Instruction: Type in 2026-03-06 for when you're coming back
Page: home
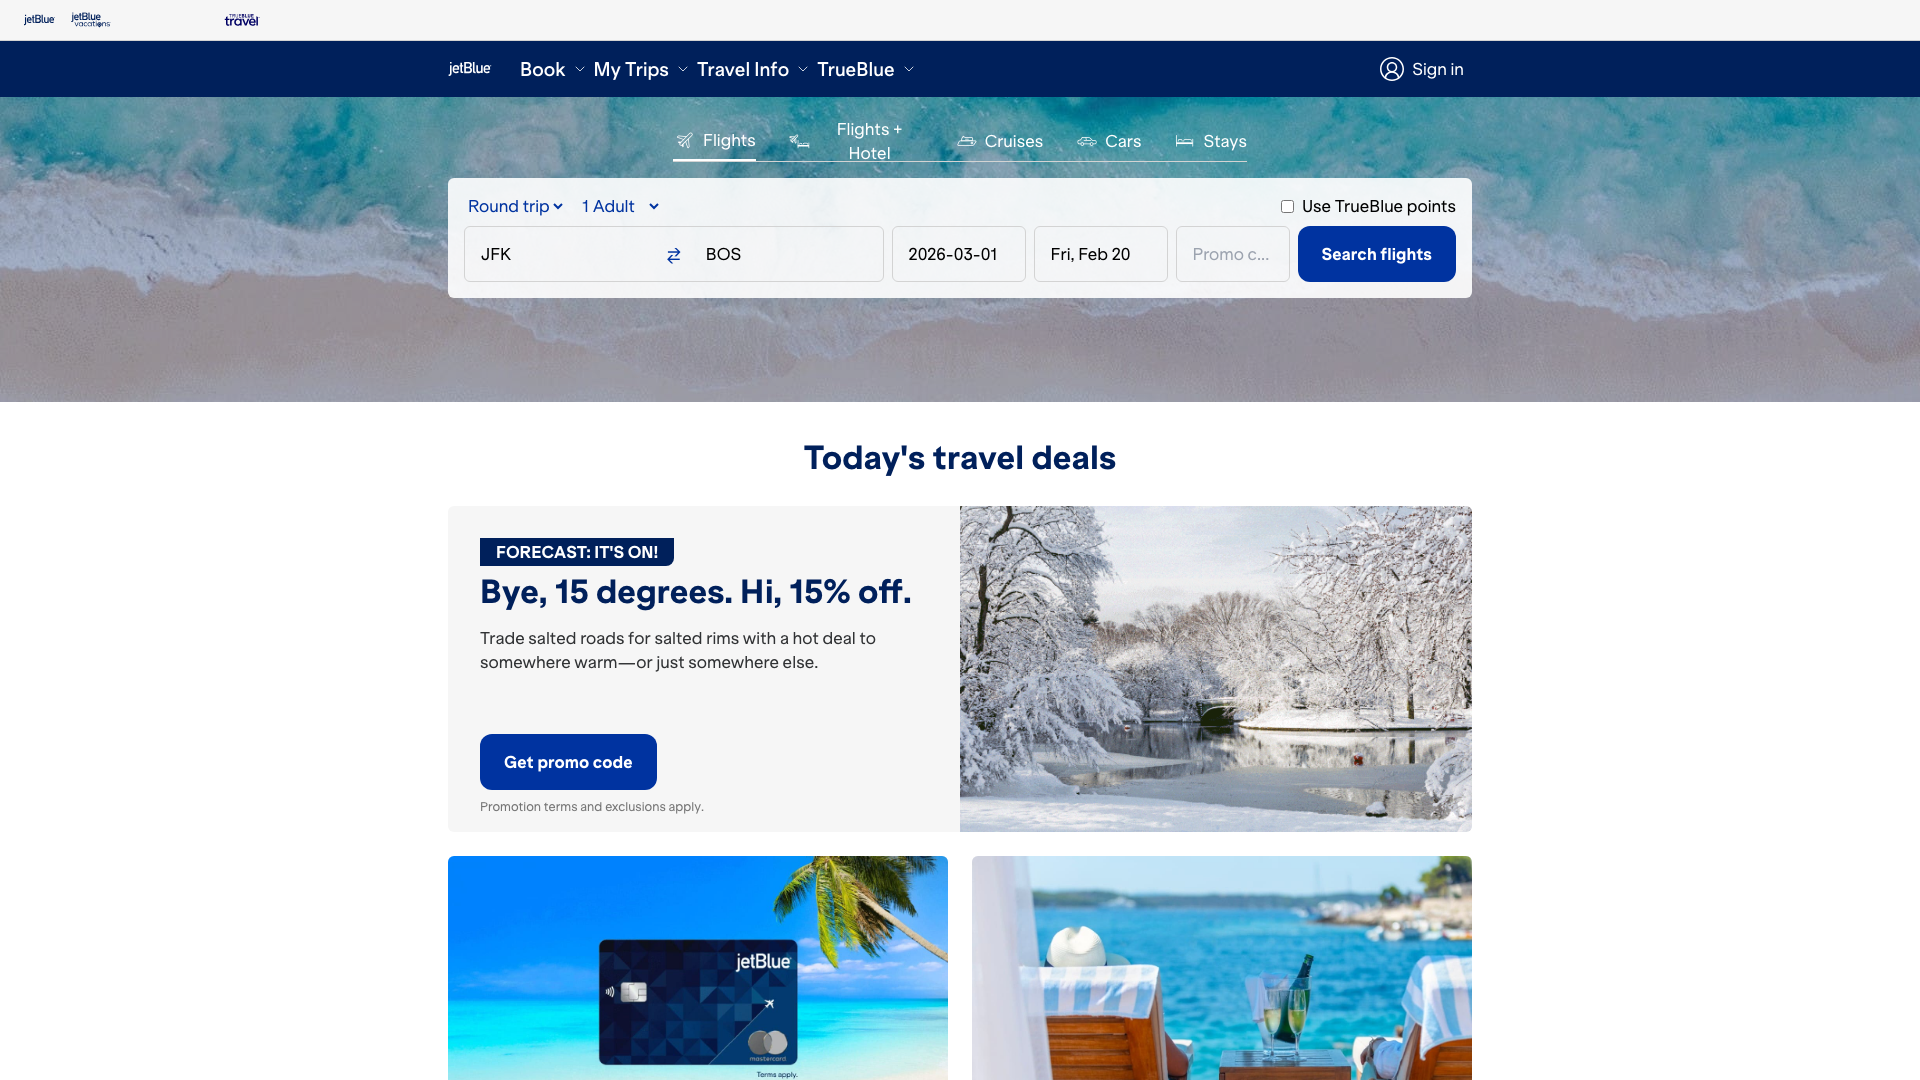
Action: type